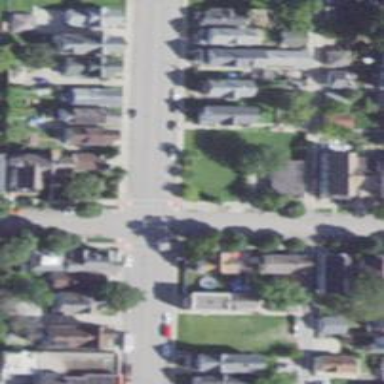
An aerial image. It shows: Secondary road with separate sidewalks.